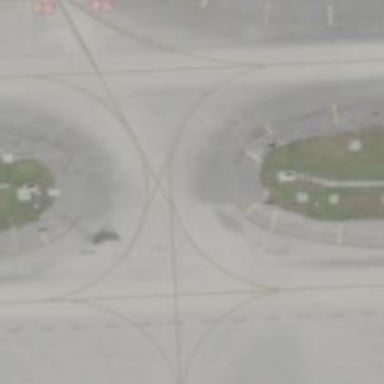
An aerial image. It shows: Image of taxiway at airport.